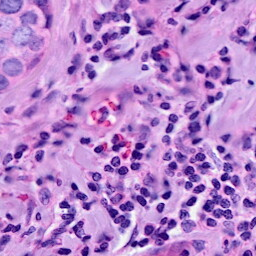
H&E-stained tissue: Breast